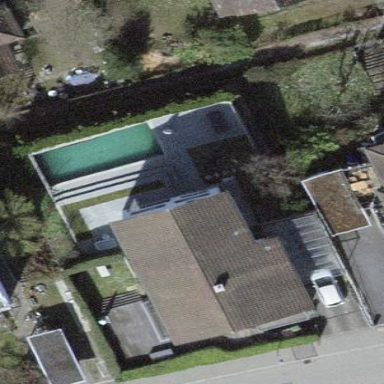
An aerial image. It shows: Detached residential building with gabled roof.